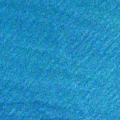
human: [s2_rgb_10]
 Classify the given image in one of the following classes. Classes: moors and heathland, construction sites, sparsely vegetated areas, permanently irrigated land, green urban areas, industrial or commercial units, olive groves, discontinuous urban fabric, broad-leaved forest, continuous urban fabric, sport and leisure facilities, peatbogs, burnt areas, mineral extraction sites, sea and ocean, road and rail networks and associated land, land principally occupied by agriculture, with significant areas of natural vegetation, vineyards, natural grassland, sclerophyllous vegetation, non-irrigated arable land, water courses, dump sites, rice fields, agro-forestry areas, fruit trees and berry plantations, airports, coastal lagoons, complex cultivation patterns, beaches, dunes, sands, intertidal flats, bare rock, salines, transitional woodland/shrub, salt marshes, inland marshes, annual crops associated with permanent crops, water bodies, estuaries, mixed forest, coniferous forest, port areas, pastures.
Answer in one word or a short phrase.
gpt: sea and ocean